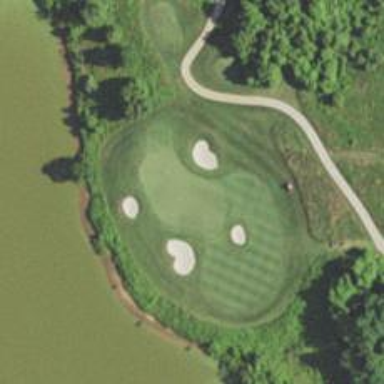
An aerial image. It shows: View of golf hole.